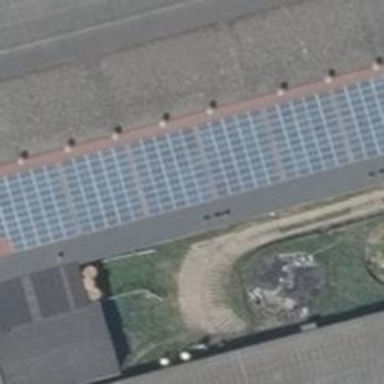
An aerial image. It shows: Solar photovoltaic panel generator producing electricity in small installation.